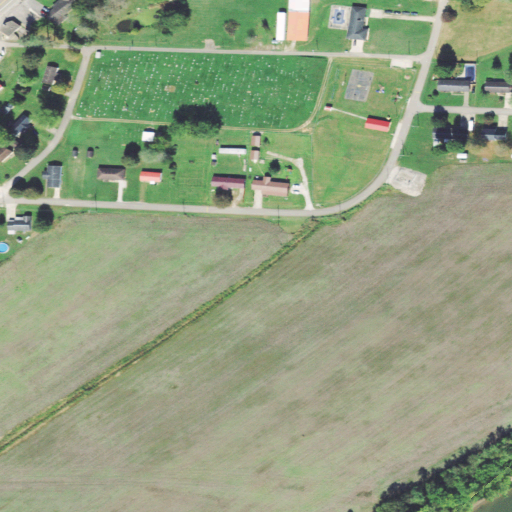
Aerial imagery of plain(s) in Ohio named Bay Bottom containing cultivated crops, low intensity development, open development, pasture, medium intensity development, mixed forest, and open water